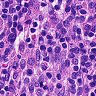
Metastatic tissue present: no